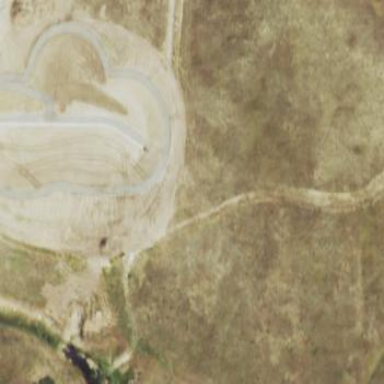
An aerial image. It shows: Detention basin filled with water.